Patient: sex F, age 66
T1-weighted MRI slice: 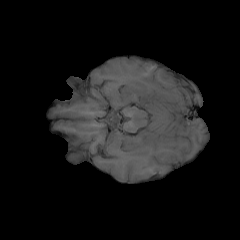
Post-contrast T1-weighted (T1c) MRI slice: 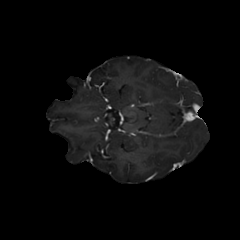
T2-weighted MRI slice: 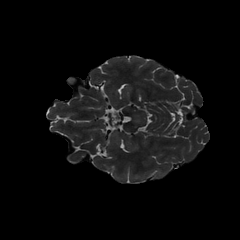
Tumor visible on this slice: no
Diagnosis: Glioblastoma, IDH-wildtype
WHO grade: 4